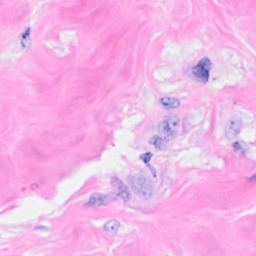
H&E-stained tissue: Breast